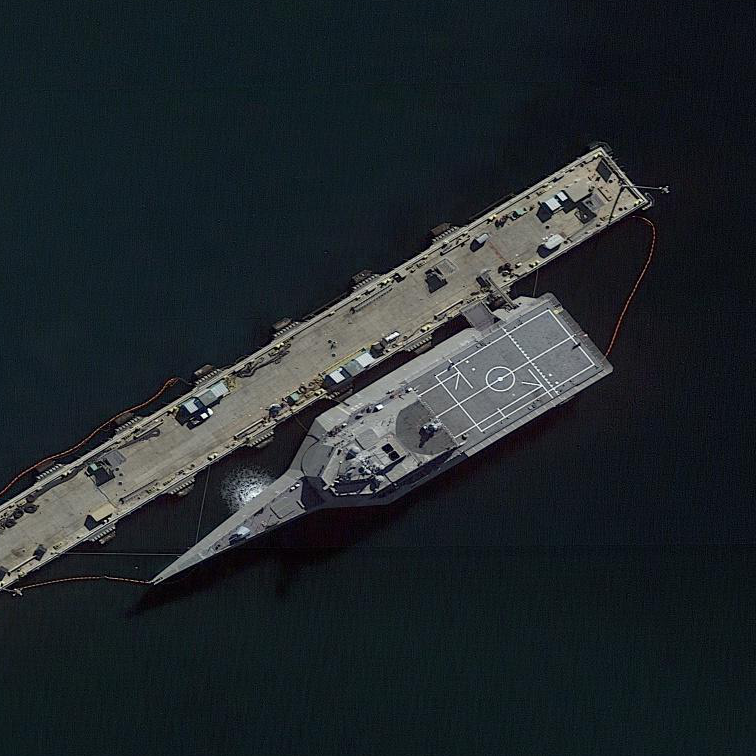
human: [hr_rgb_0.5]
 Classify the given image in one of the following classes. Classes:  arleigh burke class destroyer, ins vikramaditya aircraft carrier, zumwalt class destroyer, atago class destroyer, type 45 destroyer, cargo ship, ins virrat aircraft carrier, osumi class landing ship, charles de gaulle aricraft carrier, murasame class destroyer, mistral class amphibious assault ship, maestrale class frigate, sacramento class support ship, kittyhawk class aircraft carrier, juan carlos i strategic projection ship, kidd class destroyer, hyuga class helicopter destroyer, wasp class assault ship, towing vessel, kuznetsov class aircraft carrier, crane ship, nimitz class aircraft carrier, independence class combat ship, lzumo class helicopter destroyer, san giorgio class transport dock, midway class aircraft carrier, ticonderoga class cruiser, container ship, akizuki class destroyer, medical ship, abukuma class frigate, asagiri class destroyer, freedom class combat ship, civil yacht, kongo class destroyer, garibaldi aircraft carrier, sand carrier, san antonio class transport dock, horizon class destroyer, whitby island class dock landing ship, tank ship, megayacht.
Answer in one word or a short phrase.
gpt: Independence class combat ship